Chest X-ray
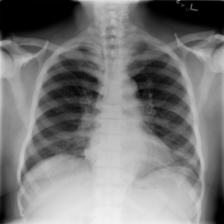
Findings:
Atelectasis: negative
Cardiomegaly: negative
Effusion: negative
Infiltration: negative
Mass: negative
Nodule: negative
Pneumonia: negative
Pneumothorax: negative
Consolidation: negative
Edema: negative
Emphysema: negative
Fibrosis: negative
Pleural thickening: negative
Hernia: negative